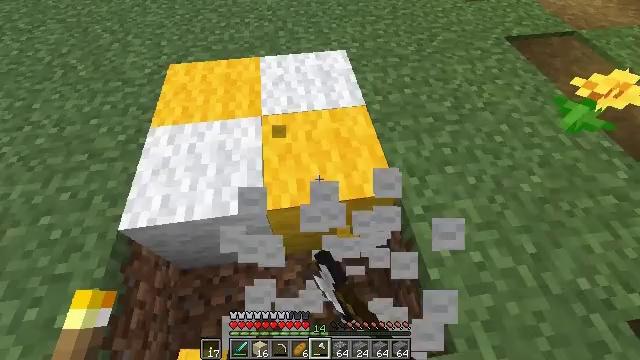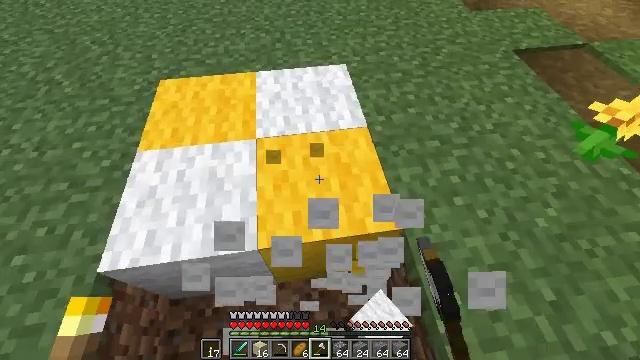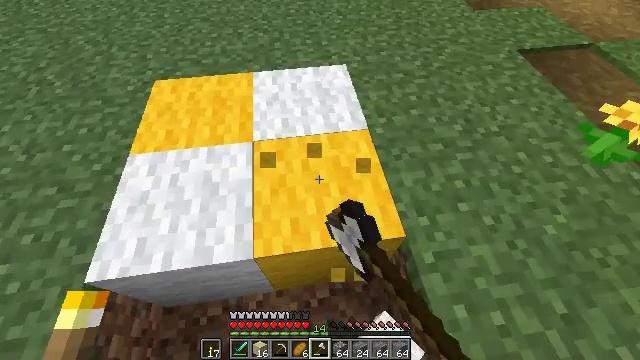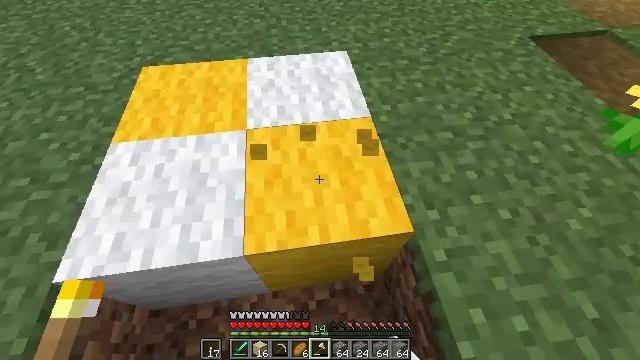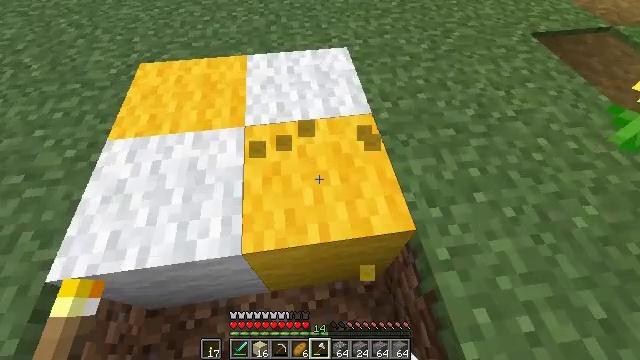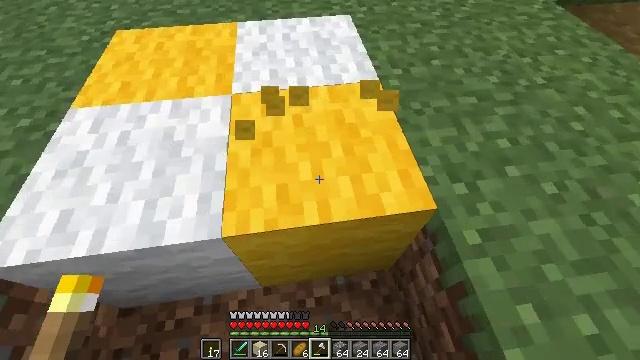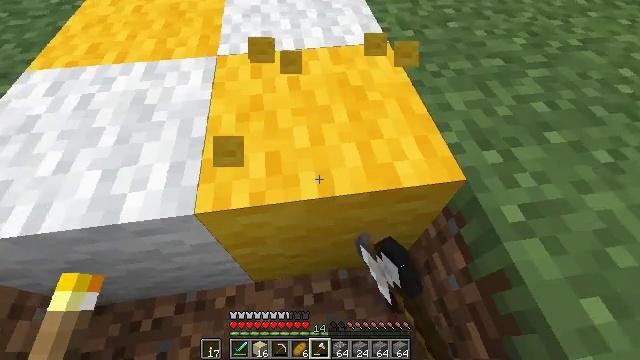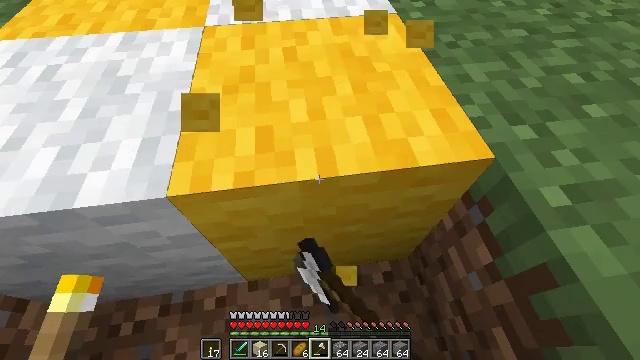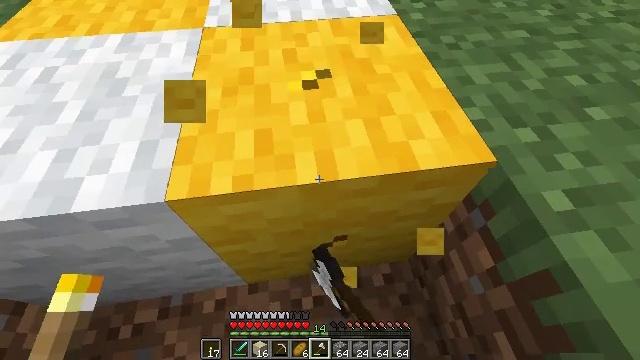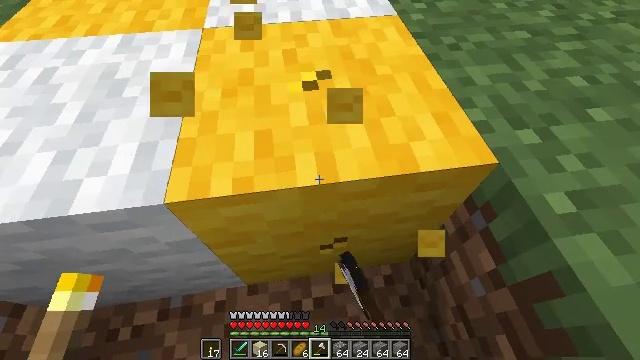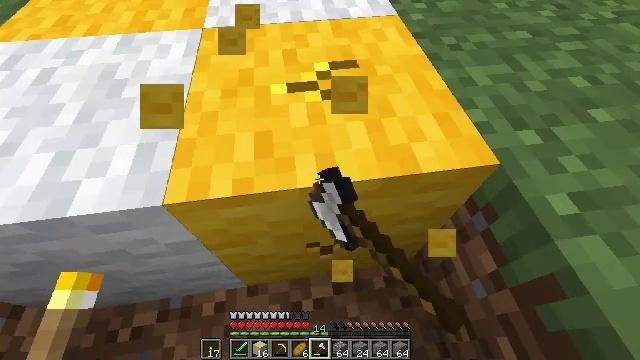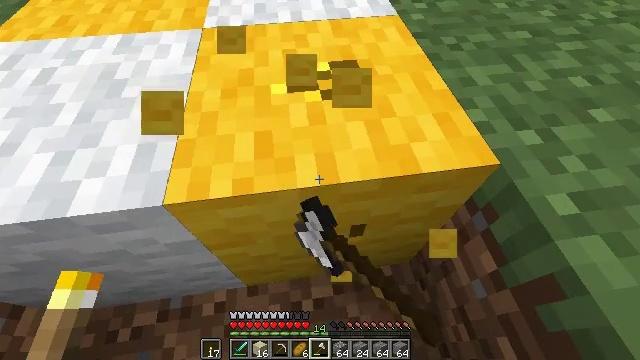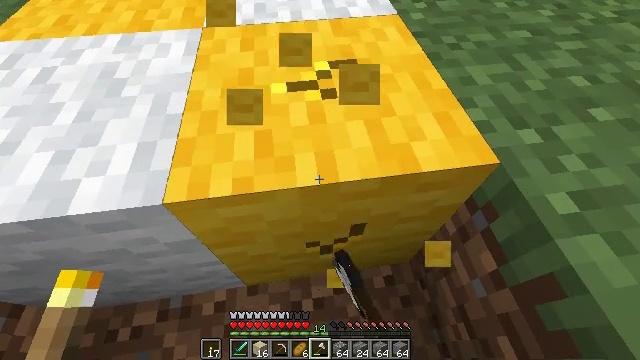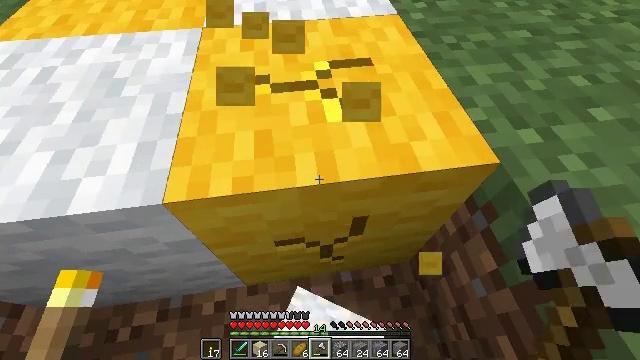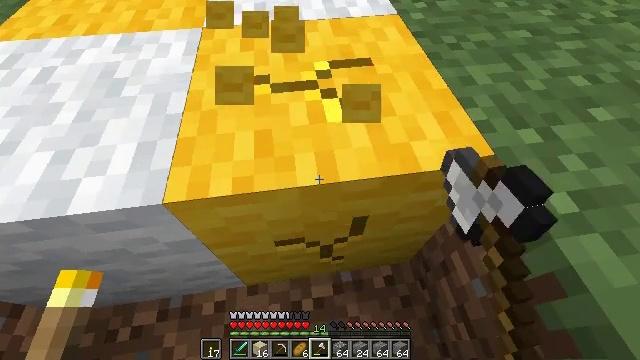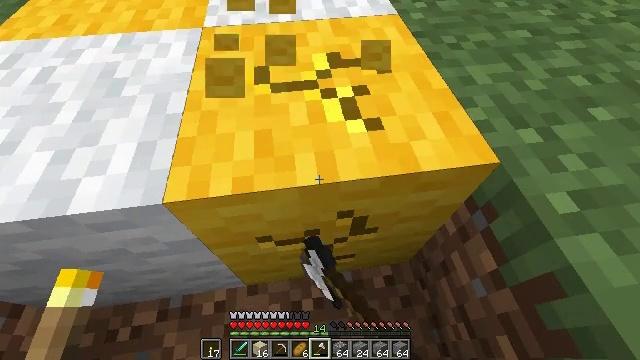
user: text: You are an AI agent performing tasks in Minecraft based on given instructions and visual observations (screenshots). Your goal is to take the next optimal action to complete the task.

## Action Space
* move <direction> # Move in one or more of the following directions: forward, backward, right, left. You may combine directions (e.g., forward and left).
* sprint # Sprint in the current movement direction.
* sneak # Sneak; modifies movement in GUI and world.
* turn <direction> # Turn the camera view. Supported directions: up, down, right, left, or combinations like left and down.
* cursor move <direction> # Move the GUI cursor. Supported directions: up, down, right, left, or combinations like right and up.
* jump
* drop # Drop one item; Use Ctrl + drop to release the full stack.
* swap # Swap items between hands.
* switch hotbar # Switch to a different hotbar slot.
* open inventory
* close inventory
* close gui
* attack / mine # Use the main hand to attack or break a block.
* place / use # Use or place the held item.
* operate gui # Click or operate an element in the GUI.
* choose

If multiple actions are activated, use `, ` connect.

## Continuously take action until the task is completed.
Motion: motion action
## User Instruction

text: Break the yellow wool to collect it.
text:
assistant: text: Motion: attack / mine
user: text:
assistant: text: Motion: attack / mine
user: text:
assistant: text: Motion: attack / mine
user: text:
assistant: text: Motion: attack / mine
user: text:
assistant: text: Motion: attack / mine
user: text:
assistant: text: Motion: attack / mine
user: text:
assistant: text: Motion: attack / mine
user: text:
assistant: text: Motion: attack / mine
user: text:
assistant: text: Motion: attack / mine
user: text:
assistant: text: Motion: attack / mine
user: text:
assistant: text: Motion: attack / mine
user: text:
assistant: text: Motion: attack / mine
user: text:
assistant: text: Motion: attack / mine
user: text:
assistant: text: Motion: attack / mine
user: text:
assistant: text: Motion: attack / mine
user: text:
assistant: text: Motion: attack / mine
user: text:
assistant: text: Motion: attack / mine
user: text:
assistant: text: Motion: attack / mine
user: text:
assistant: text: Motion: attack / mine
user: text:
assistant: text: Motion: attack / mine
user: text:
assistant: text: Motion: attack / mine
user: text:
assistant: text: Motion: attack / mine
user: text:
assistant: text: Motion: attack / mine
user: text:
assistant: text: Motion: attack / mine
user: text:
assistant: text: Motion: attack / mine
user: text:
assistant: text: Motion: attack / mine
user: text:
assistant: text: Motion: attack / mine
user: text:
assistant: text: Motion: turn left, attack / mine
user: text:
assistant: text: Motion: turn left and up, attack / mine
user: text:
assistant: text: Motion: turn left and up, attack / mine